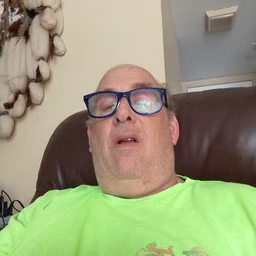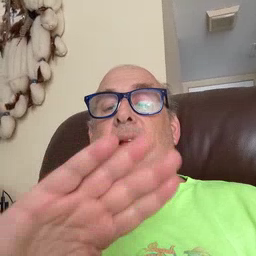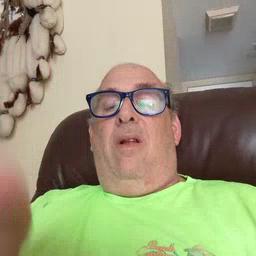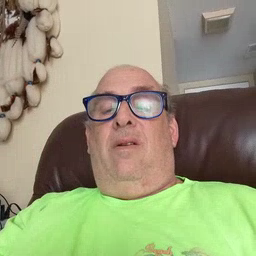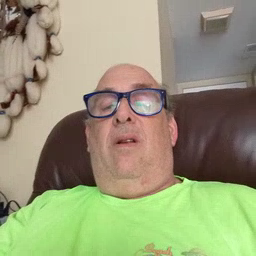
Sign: clean